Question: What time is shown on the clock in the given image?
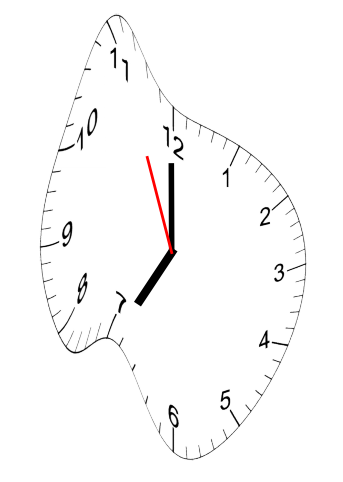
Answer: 06:59:56